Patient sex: F
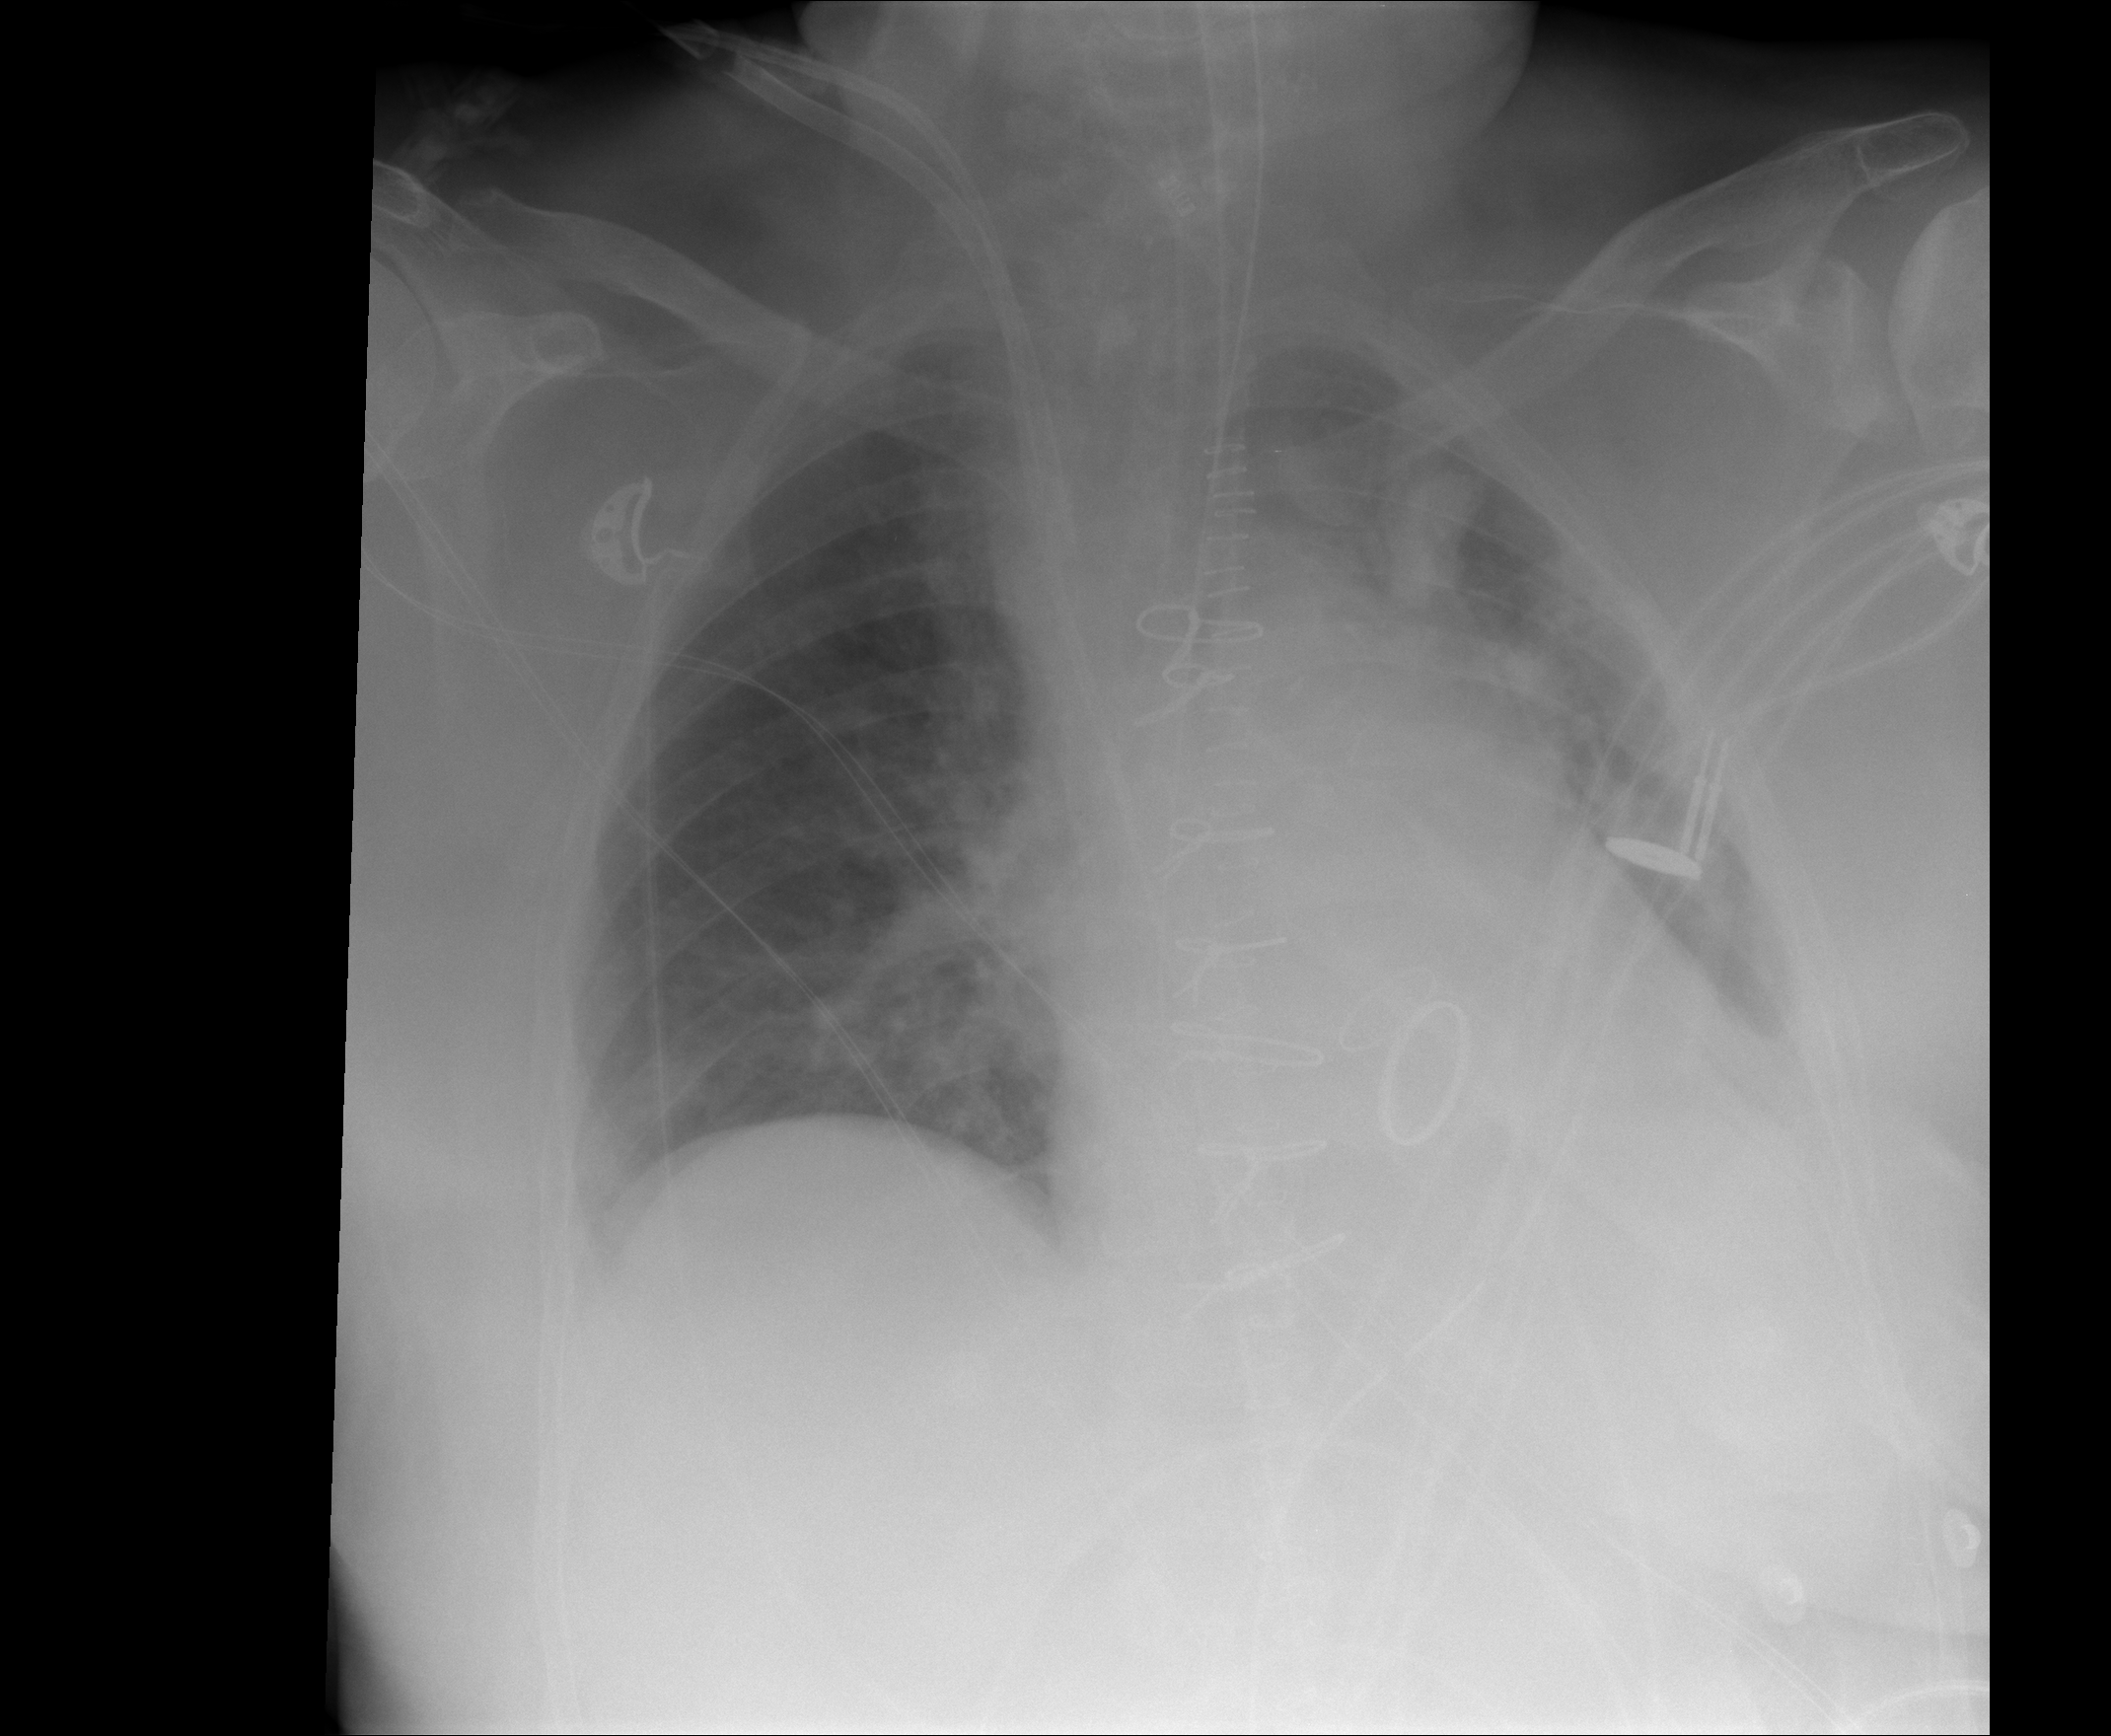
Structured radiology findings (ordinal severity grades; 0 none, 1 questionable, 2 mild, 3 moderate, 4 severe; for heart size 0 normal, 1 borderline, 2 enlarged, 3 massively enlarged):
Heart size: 2
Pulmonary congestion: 3
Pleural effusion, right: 0
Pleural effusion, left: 2
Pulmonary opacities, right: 2
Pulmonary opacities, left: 2
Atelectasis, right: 2
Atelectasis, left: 2